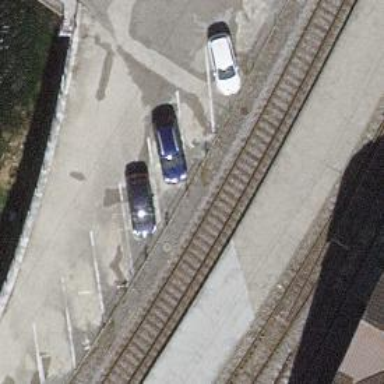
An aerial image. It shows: Public transport stop position along the railway.